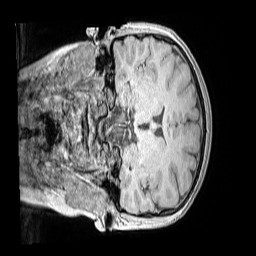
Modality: MP2RAGE
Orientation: coronal
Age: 10
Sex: female
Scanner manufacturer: siemens
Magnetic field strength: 3 T
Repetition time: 4 s
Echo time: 0.00299 s